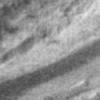
Label: change